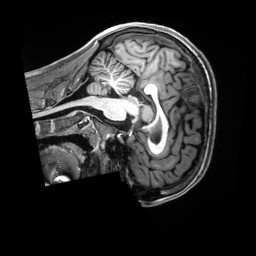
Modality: T1w
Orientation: sagittal
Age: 22
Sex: female
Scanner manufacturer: siemens
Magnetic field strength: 3 T
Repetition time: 2.5 s
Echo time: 0.00222 s